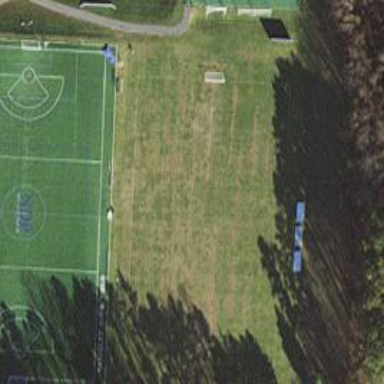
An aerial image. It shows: Multi-sport pitch on leisure land.